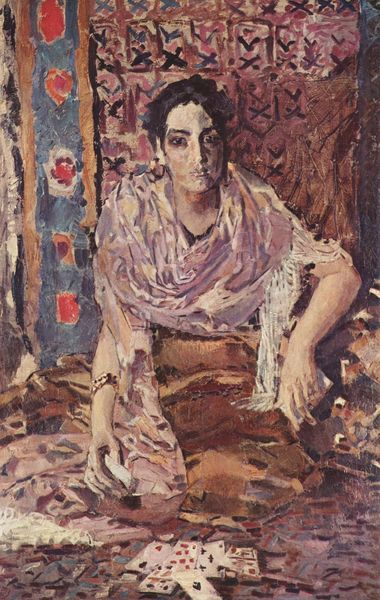
Titel: Die Kartenlegerin
Künstler: Michail Alexandrowitsch Wrubel
Standort: Moskva
Institution: Tretjakow-Galerie
Schlagwörter: blau, dunkel, gemälde, hand, schatten, umhang, weiß, impressionismus, sitzen, blumen, braun, bunt, finger, frau, haar, hell, hintergrund, kleid, licht, mund, nase, ohrring, orange, raum, schmuck, schwarz, zimmer, blick, dame, rot, schal, tuch, expressionismus, malerei, muster, ornament, rock, teppich, jung, wand, arm, arme, augen, band, blass, falten, gesicht, inkarnat, kleidung, bildnis, hals, hände, portrait, porträt, boden, auge, fransen, gewand, gold, haare, sitzend, tücher, decke, ohrringe, augenbrauen, blässe, frontal, lippen, rosa, farbig, farben, lila, violett, blue, hands, oil, red, white, women, black, carpet, dark, dark hair, dress, expressionism, face, female, gray, hair, lady, manet, modern, nose, old, painting, seated, sit, sitting, skirt, tapete, wall, woman, karten, kartenspiel, spielen, wandteppich, ernst, halstuch, sitzt, bed, bett, blanket, flowers, pattern, patterns, picture, pink, rug, tapestry, teppichboden, two, brown, floor, teppiche, klimt, stola, punkte, spiel, schwarze haare, krank, kreuz, orient, hocken, knien, tupfen, gesciht, karte, armband, armreif, harem, zigeunerin, kreuze, schultertuch, man, kniend, ear, girl, head, young, legen, eyes, spanish, herz, drawing, paper, gaze, look, shawl, color, impressionism, purple, brow, chin, fabric, mouth, realism, scarf, french, wandbehang, gewebt, cross, kurzhaar, muddy, matisse, rückwand, zelt, abstract, person, human, pik, tarot, spielkarten, ass, arms, bangle, bracelet, cloak, clothes, pose, cart, design, roma, square, art, beauty, colors, artist, painter, study, squares, eye, lines, shapes, earring, earrings, gypsy, impressionist, fingers, sinti, schwarzhaarig, figure, lip, lips, play, wächsern, asian, canvas, modernist, genre, black hair, eyebrows, impasto, impressionistic, ausgelegt, playing, eastern, exotic, indian, orientalism, textile, auslegen, eyebrow, wahrsagerin, bal, potrait, short, veil, india, tiles, posed, chaos, self portrait, armspange, delacroix, deke, earing, heart, game, post impressionist, north africa, post impressionism, bodensitz, hellseherin, kartenlegen, kartenlegerin, kartenleserin, vorhersage, holds, brushwork, t, weissagerin, herausfordernd, pastell, brunette, portret, brows, asia, cards, fortune teller, twentieth-century, other, painterly, gaugin, short hair, 1911, heir, card, ace, cool, middle eastern, playing cards, deck, eye contact, x, good, card game, carda, spade, wall paper, playing card, hanfd, schmuss, gamble, vor sich, frida, vanguard, handring, poker, scarphe, scarph, moroccan, imrpessionism, hearts, deck of cards, xs, boa, šal, white skin, looking ahead, furtune, fortune, shal, blnket, ace of spades, bangles, jewerly, couching, veril